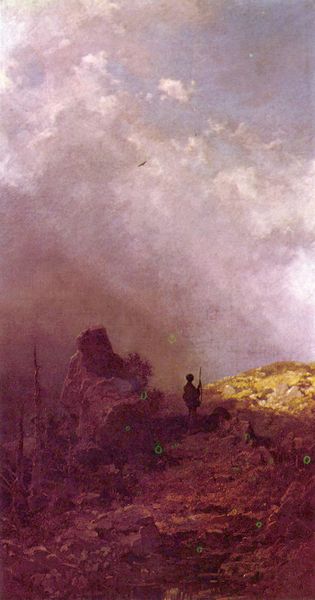
Titel: Der Adlerjäger
Künstler: Carl Spitzweg
Institution: Privatsammlung
Schlagwörter: baum, berg, blau, dunkel, felsen, gestein, gewitter, himmel, mann, schatten, vogel, weiß, wolken, baumstämme, bäume, gelb, grün, landschaft, ocker, braun, grau, hintergrund, hut, lampe, licht, nacht, rücken, strasse, hund, hunde, rot, weg, wolke, mensch, spitze, stehen, stein, steine, baumstamm, einsamkeit, feld, hügel, natur, wind, wolen, busch, einsam, pfad, sonne, boden, figur, gold, kind, person, pflanze, pflanzen, kontrast, rosa, wald, fliegen, stock, bewölkt, rückenansicht, perspektive, stab, steinig, trocken, berge, berghang, dürre, farben, fels, gebirge, gipfel, hang, sonnenlicht, lila, nebel, violett, klein, geröll, steil, böschung, friedrich, romantik, luft, sturm, stämme, unwetter, stufen, junge, warten, punkte, lichtstrahl, knabe, strahlen, wandern, ödnis, bergspitze, rückenfigur, wolkig, kuppe, soldat, wachmann, strahl, angel, flecken, schein, bedrohung, himme, jäger, gewehr, karg, wanderer, sonnenstrahlen, atmosphäre, aufbruch, hirtenstab, hirte, schäfer, lichtschein, wanderung, wolkenfetzen, sonnelicht, mächtig, jadg, solda, hirt, bergkuppe, verlorenheit, caspar dvid friedrich, casper david freidrich, sonenstrahlen, spitzwegsoldate, vohel, wandrn, mann mit gewehr